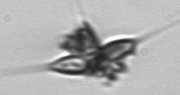
Label: Asterionellopsis_glacialis